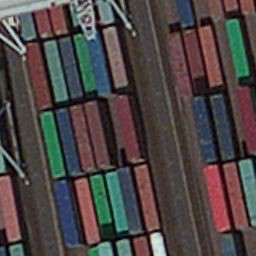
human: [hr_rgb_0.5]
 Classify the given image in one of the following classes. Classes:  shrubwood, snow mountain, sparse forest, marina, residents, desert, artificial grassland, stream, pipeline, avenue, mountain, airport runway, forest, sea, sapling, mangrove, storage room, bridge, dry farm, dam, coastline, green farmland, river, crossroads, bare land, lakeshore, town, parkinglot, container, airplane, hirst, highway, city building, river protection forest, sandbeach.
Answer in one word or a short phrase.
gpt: container